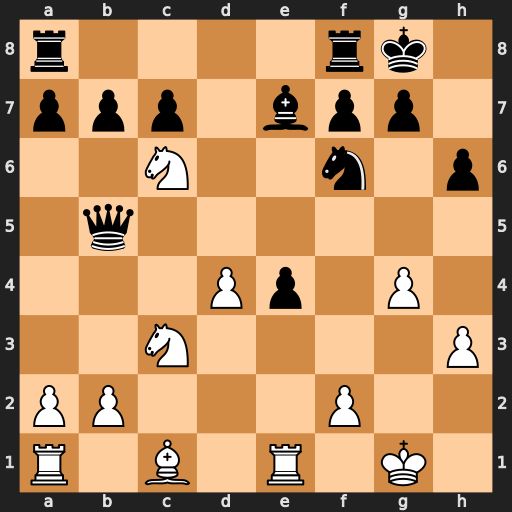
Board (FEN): r4rk1/ppp1bpp1/2N2n1p/1q6/3Pp1P1/2N4P/PP3P2/R1B1R1K1
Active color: w
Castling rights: -
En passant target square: -
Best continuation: Nxe7+ Kh7 Nxb5